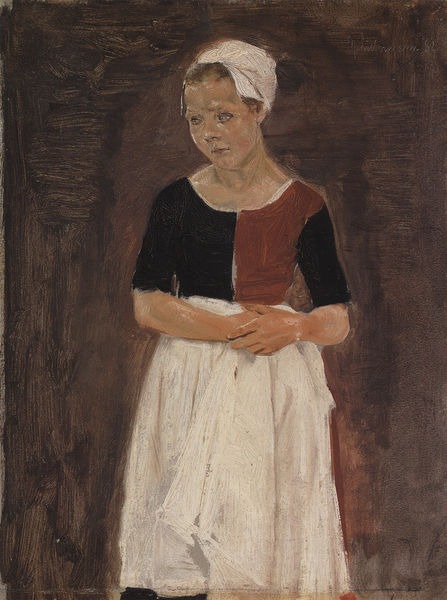
Titel: Stehendes Waisenmädchen in Dreiviertelfigur, Blick nach links - Studie zur Freistunde im Amsterdamer Waisenhaus
Künstler: Max Liebermann
Standort: Bremen
Institution: Kunsthalle Bremen
Schlagwörter: blau, dunkel, gemälde, hand, haut, kopf, schatten, weiß, cezanne, grob, mädchen, ocker, wäsche, ausschnitt, braun, finger, frankreich, frau, haar, hell, hintergrund, hut, kleid, licht, mund, nase, profil, schwarz, ölbild, blick, dame, rot, tuch, haube, malerei, rock, blond, hemd, jung, mütze, arm, arme, augen, falten, gesicht, halten, stehen, bildnis, hals, hände, portrait, porträt, signatur, öl, pastos, pose, stehend, stoff, gebeugt, kontrast, lippen, ohren, traurig, kopfbedeckung, schürze, magd, bäuerin, ölgemälde, duktus, einfach, gefaltet, kopftuch, marron, neutre, melancholisch, bedienstete, dienstmädchen, gesenkt, bauch, kniestück, geschminkt, geneigt, munch, blanc, noir, kittel, pinselduktus, verschränkt, armband, gefaltete hände, halbprofil, oberteil, brauntöne, rotbraun, müde, tonig, dienstmagd, femme, schief, zweifarbig, schürtze, augenblick, fille, hausmädchen, angestellte, wäscherin, geteilt, bauernmädchen, triste, expressionimus, arme verschränkt, gemädle, grober pinselduktus, mütz, blixk, bauerin, tablier, schüre, modersohn becker, servante, mélancolie, weiße schürze, augwn, grober, naturtöne, brauner hintergrund, devot, kein hintergrund, einfältig, einfaches kleid, boniche, ménagere